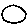
Label: circle